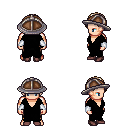
a pixel art fantasy rpg character, male body template, human, light skin, black robe, gold greaves, white blonde parted hairstyle, chain helm, white cloth bracers, maroon shoes, four views (front, back, left, right), 2x2 character sprite sheet, small pixel art, hard edges, no anti-aliasing